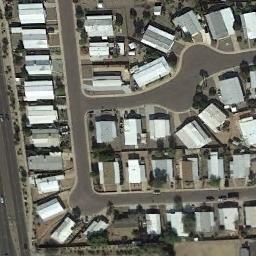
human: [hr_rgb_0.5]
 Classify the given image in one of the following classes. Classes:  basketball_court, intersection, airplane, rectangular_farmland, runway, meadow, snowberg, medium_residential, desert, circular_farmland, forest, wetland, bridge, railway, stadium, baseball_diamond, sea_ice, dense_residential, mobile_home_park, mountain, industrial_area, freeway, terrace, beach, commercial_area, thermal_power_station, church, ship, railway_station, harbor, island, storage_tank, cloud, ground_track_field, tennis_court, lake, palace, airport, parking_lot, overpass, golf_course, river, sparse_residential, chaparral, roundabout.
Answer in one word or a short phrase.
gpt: mobile_home_park